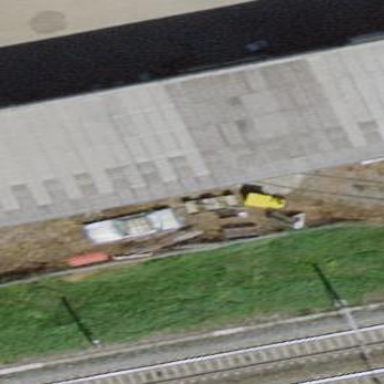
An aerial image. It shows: Industrial building.